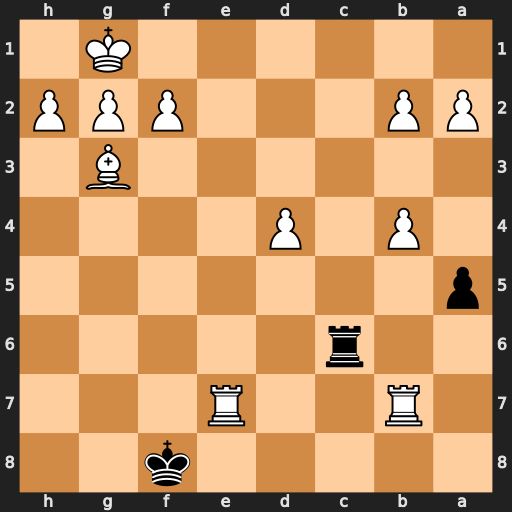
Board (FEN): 5k2/1R2R3/2r5/p7/1P1P4/6B1/PP3PPP/6K1
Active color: b
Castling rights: -
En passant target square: -
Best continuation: Rc1+ Re1 Rxe1#